Field crop: tomato
Growth stage: 1
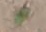
Species: solanum